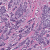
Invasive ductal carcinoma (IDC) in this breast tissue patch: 1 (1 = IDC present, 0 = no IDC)